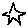
Label: star